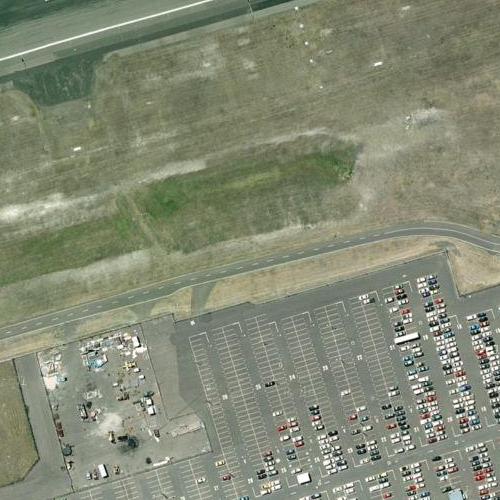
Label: sydney